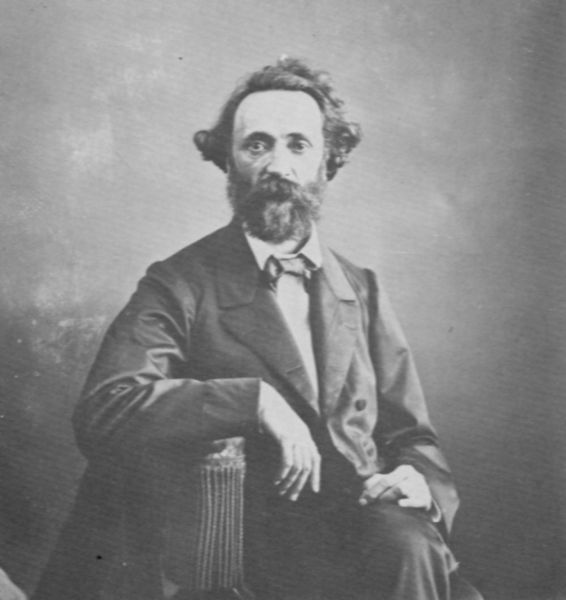
Titel: Alphonse-Léon Noel (1807-1879), Lithograph und Schriftsteller
Künstler: Atelier Nadar
Institution: unbekannt
Schlagwörter: dunkel, hand, kopf, mann, schatten, weiß, sitzen, finger, frisur, grau, haar, hintergrund, jahrhundertwende, licht, mund, nase, profil, schwarz, stirn, stuhl, säule, blick, tuch, schleife, alt, anzug, bart, hemd, hose, jacke, wand, arm, arme, augen, bärtig, falten, gesicht, kragen, mensch, vollbart, ärmel, bild, herr, hände, portrait, porträt, haare, mantel, pose, sessel, sitzend, stoff, adel, vater, frontal, knopf, locken, ohren, schultern, seide, kanneliert, beine, armlehne, lehne, haltung, chair, hands, white, frack, black, collar, face, formal, gray, grey, hair, old, sitting, brauen, glanz, pupillen, gerade, starr, stuhllehne, atelier, streifen, picture, glänzend, ellenbogen, knie, knöpfe, fliege, jackett, revers, sakko, foto, fotografie, photographie, stütze, schwarz-weiss, hohe stirn, posieren, photo, profile, schlips, man, abstützen, aufgestützt, head, hamd, armlehnstuhl, eyes, male, suit, russe, block, black and white, gaze, coat, buttons, beard, aufnahme, auflehnen, jacket, rillen, fotografi, gewellt, tie, handauflegen, studio, human, sessellehne, legs, fingers, had, aufgelehnt, rever, atelieraufnahme, geschäftsmann, photgraphie, gelockt, noir et blanc, forehead, shirt, erfinder, fronatl, photograph, photography, atelier nadar, pgotographie, atelier fotografie, azug, photostudio, posture, schwarzr, stufio, xx ème siècle, bowtie, mustache, angewinkelter arm, homme, serious, hemp, phtograph, bard, vieux, haircut, brows, direct, geste, fotofarfie, posing, president, single, vornehm, photogrpahy, jachet, influence, tagore